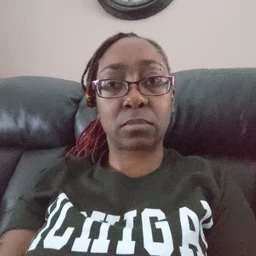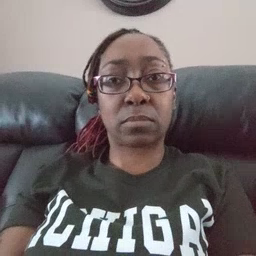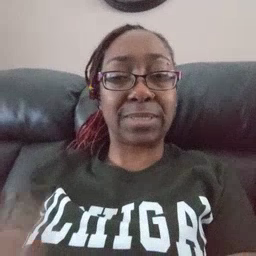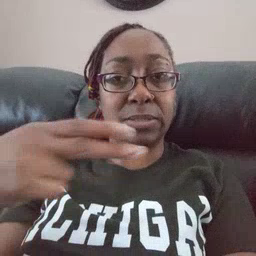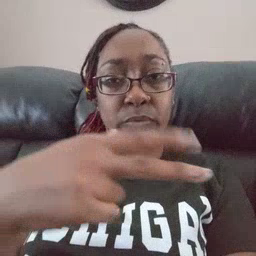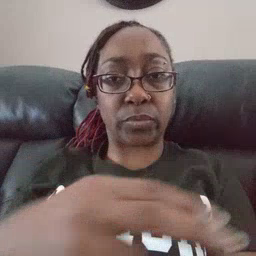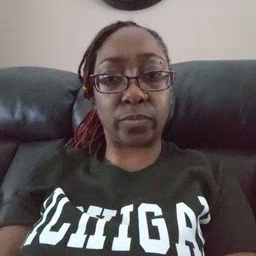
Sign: scissors